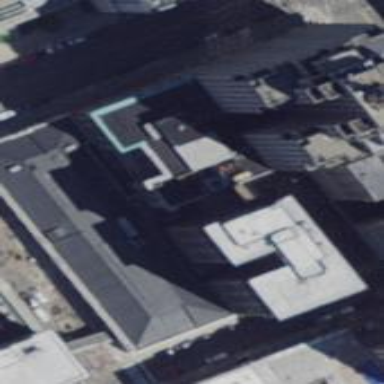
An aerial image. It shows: Commercial building.